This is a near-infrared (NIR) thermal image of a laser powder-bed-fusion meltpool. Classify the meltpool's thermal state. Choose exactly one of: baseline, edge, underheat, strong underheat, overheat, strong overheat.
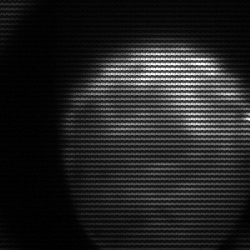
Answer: edge